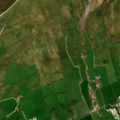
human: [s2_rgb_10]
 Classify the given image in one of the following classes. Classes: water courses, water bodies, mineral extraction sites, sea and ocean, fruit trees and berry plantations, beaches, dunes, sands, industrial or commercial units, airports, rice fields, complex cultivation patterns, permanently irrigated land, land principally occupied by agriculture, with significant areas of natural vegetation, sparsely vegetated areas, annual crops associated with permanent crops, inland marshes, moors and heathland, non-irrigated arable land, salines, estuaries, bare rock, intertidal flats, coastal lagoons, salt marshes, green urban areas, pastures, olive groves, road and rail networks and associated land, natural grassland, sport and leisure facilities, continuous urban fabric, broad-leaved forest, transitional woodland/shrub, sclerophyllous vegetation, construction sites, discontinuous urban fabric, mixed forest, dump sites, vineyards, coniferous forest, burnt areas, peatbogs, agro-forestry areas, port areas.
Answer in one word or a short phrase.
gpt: pastures, natural grassland, moors and heathland